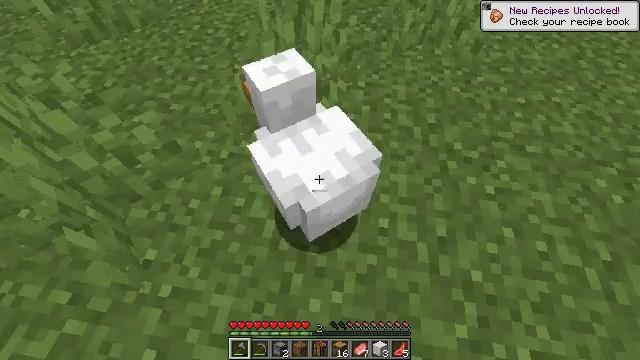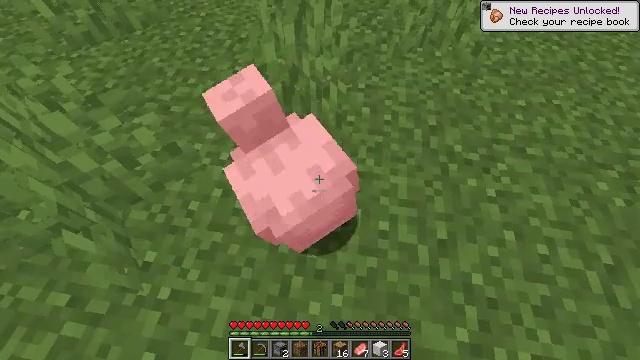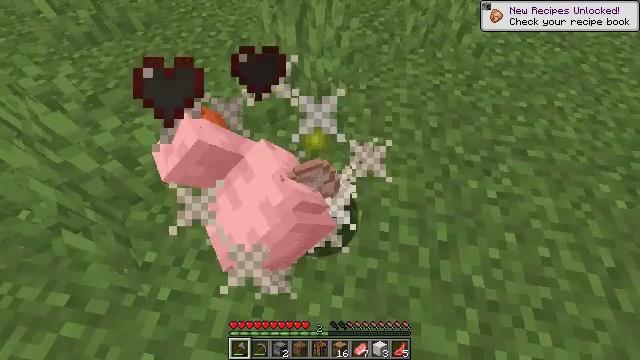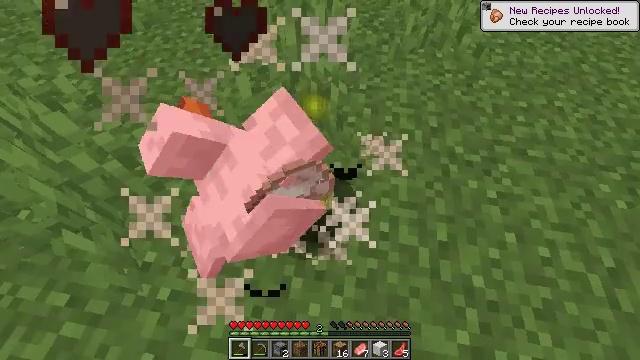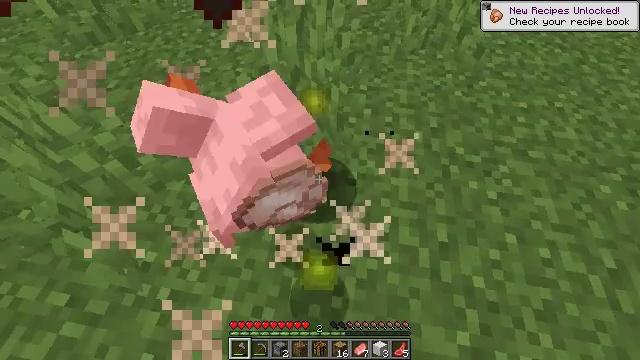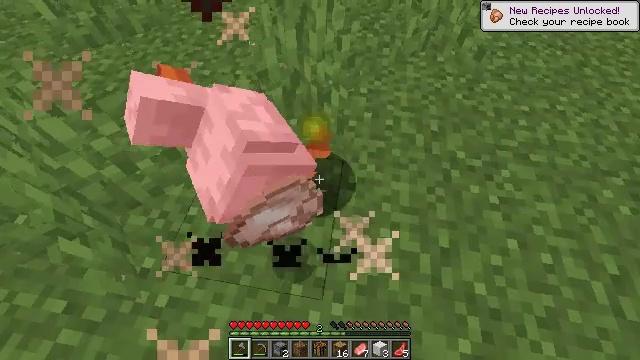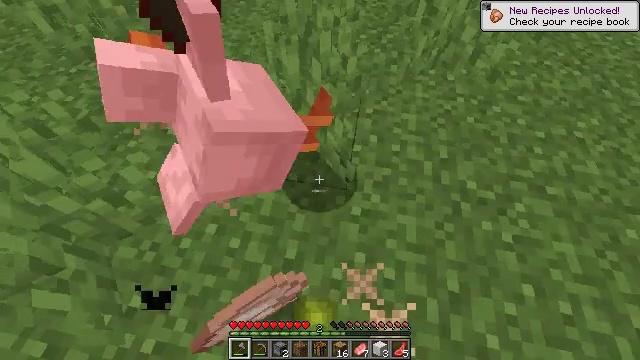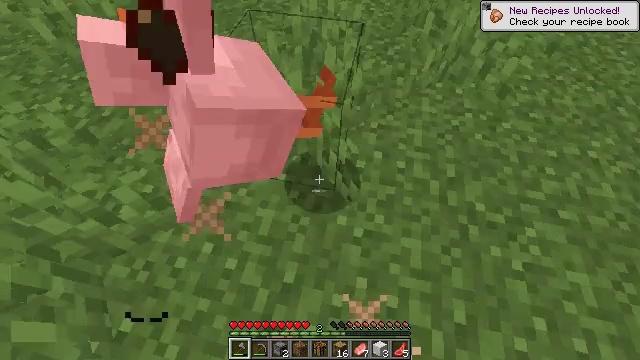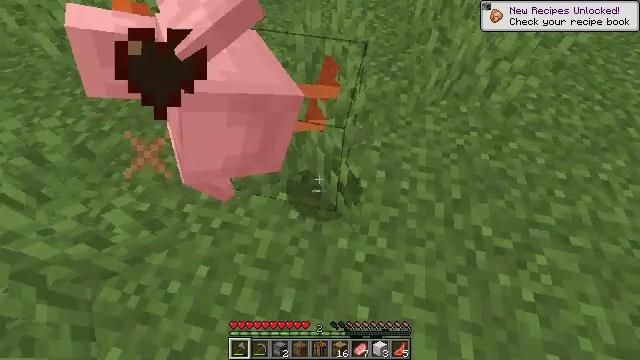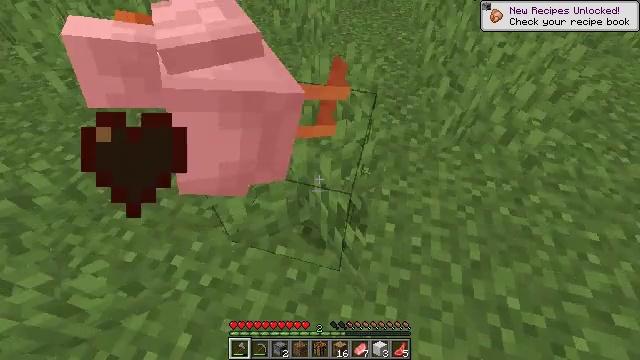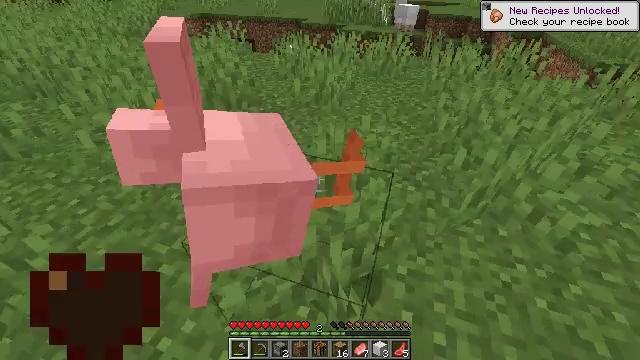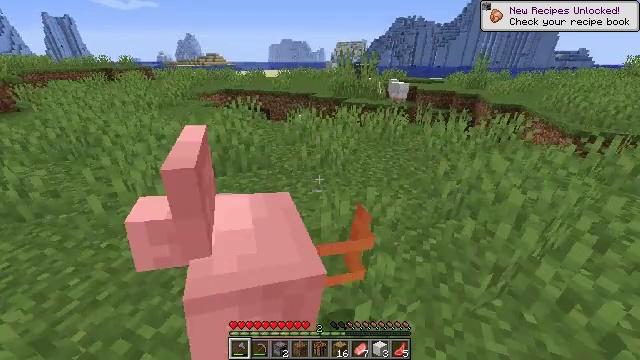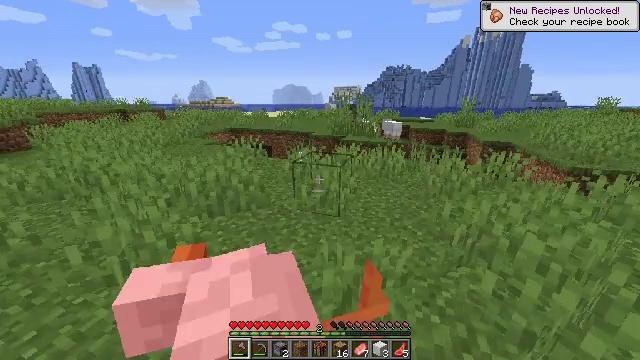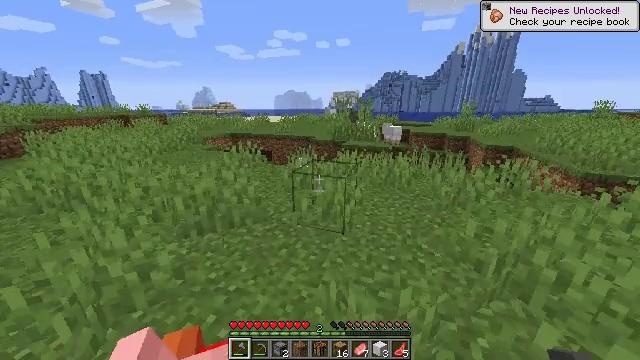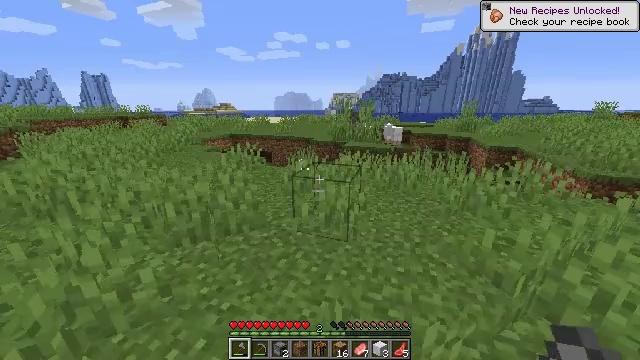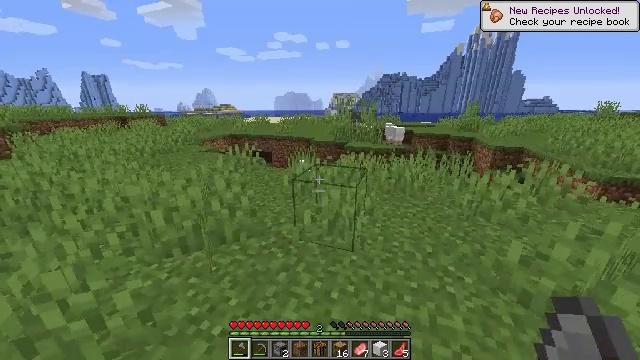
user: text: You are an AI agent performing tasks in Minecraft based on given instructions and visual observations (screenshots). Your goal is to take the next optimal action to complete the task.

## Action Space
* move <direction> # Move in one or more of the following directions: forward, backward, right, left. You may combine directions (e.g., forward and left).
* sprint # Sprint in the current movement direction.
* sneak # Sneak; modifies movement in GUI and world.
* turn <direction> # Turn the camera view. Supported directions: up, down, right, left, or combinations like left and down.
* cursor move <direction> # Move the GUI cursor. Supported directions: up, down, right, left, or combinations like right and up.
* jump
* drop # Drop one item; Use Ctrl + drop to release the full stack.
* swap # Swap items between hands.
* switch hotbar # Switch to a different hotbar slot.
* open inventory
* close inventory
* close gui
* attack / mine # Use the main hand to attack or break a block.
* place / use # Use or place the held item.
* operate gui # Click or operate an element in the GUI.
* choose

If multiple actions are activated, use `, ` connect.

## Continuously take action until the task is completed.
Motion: motion action
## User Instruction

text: Collect the grass from the surface.
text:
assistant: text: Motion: no_op
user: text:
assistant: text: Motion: no_op
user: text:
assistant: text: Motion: no_op
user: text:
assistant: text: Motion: no_op
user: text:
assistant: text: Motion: move forward
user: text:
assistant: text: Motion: move forward, turn left
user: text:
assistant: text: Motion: move forward, turn left
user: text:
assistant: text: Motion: move forward, turn up
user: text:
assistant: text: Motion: move forward, sprint, turn left and up
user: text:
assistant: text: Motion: move forward, sprint, turn left and up
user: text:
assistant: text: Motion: move forward, sprint, turn left and up
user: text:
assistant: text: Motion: move forward, sprint, turn up
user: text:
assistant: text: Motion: move forward, sprint
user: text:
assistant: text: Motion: move forward, sprint
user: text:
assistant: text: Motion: move forward, sprint
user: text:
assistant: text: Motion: move forward, sprint
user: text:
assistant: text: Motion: move forward, sprint, turn down
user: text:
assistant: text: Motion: move forward, sprint, turn right and down
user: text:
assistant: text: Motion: move forward, sprint, turn right
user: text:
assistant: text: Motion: move forward, sprint
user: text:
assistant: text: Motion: move forward, sprint
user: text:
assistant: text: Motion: move forward, sprint
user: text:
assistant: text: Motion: move forward, sprint
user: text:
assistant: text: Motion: move forward, sprint, turn right
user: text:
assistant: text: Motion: move forward, sprint, turn right
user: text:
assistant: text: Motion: move forward, sprint
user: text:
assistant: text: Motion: move forward, sprint
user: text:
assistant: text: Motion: move forward, sprint
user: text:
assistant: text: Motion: move forward, sprint, turn left and down
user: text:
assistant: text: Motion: move forward, sprint, turn left and down